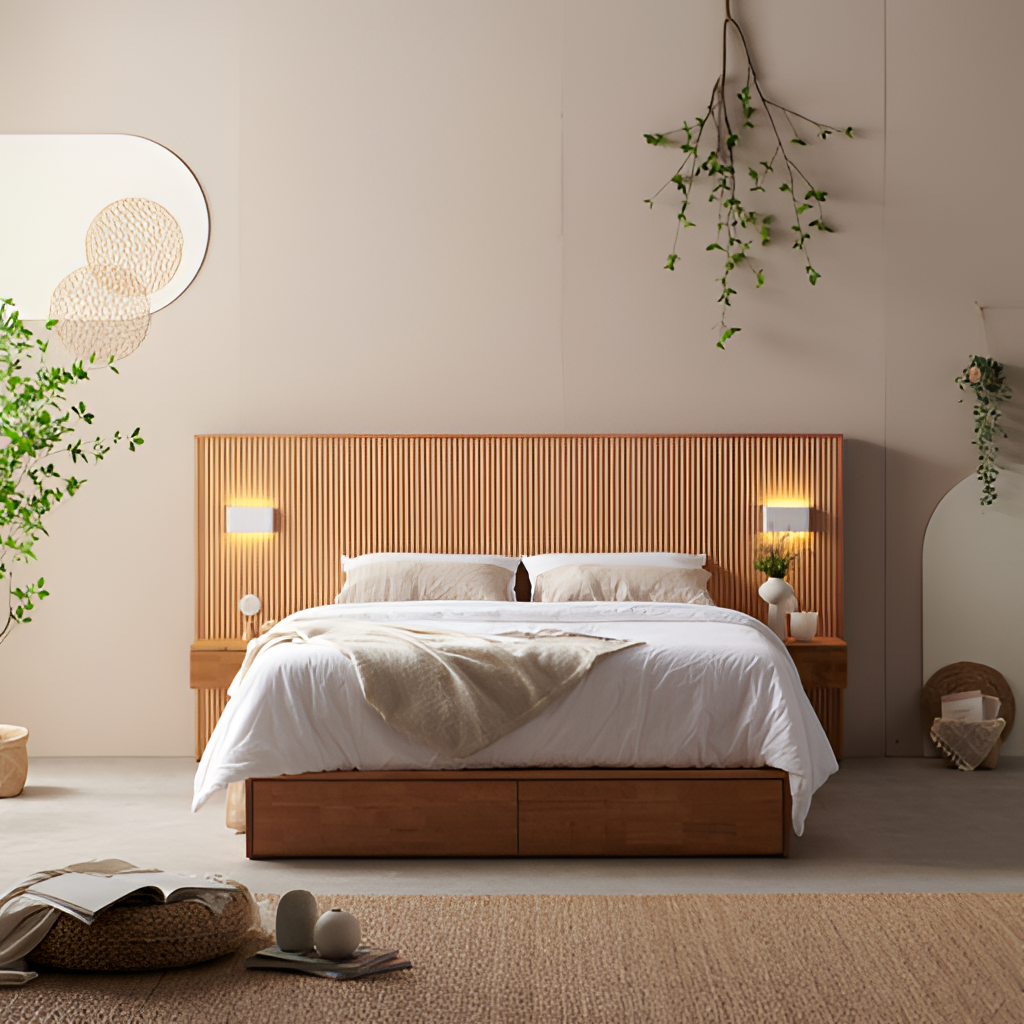
bedroom, wood illuminated headboard bed, paint wallpaper, with solid pattern, gray concrete flooring, with smooth pattern, Scandinavian